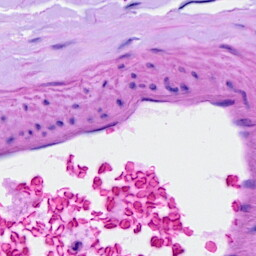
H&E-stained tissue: Ovarian